Question: I have a problem on training (first epoch takes a long time more than 4 hours) using colab and fastai. It takes me about 5 hours only for the first epoch which is not useful using google colab because the limitation using of GPU
I'm using 'efficientnet-b4' and about 52k training photos after data augmentation and 11k valid photos.
The problem is shown on the photo:

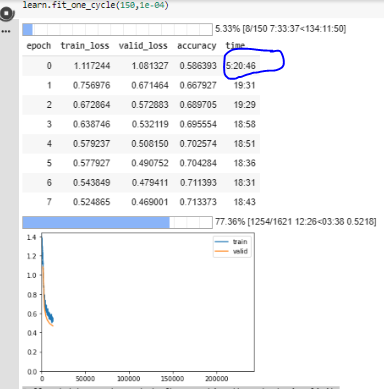
Answer: Colab takes alot of time fetching the data from google drive as it is not indexed efficiently and thus makes the first epoch very long. For large datasets, I would recommend using google cloud storage and importing data from there.